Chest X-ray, PA view. Patient: 59 years old, sex F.
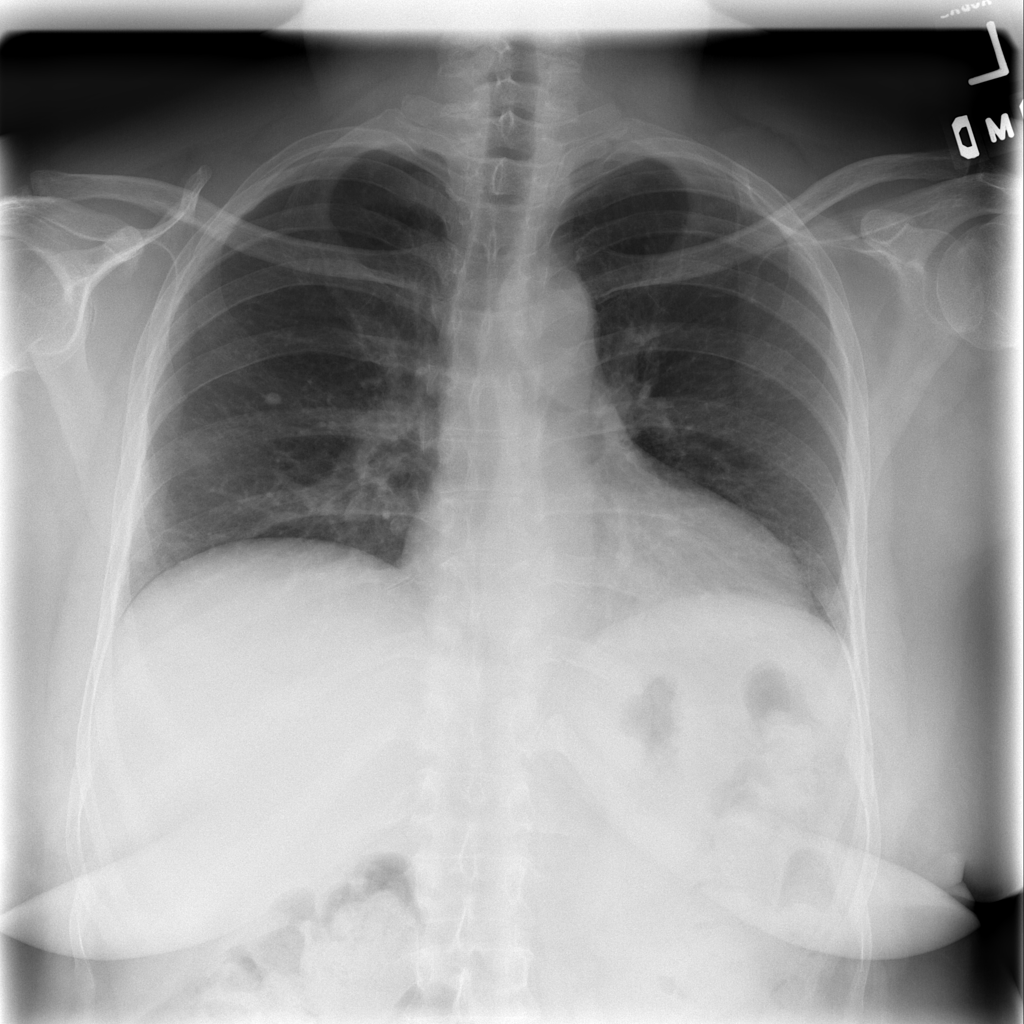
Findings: Nodule